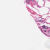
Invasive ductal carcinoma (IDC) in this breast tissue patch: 0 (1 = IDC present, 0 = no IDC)